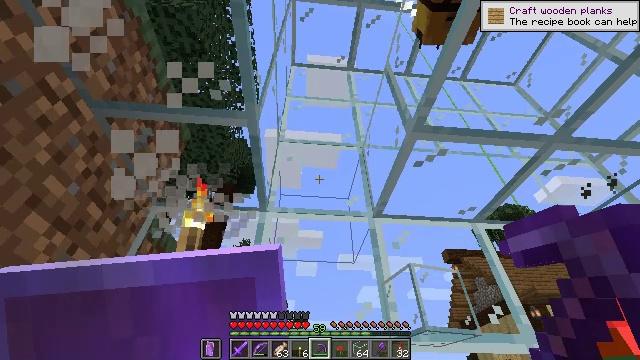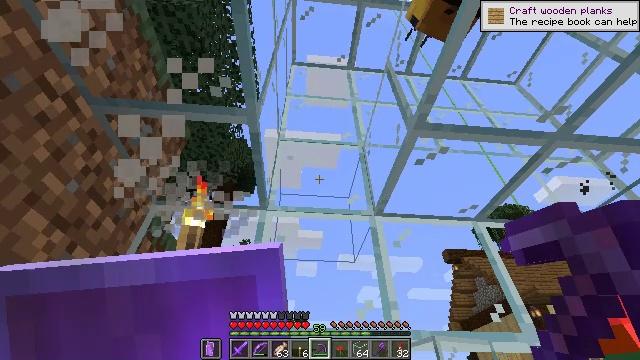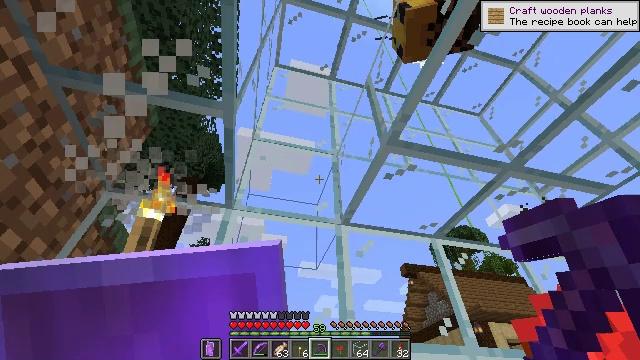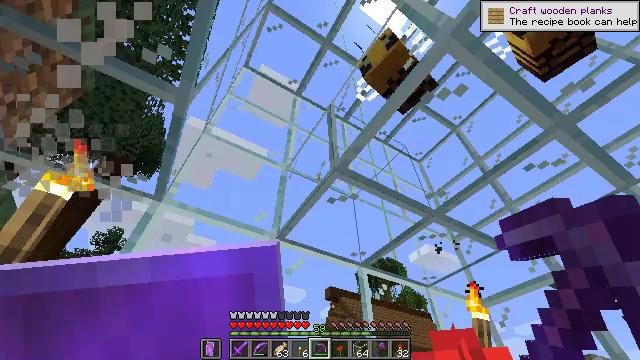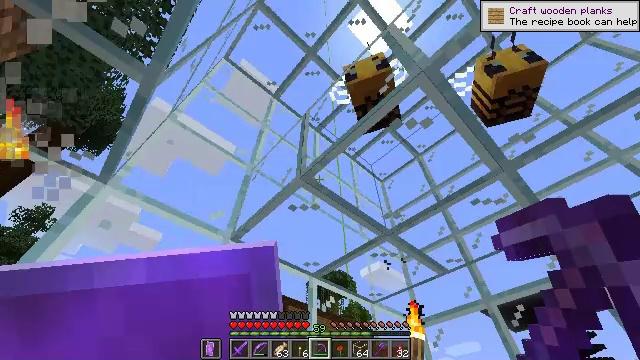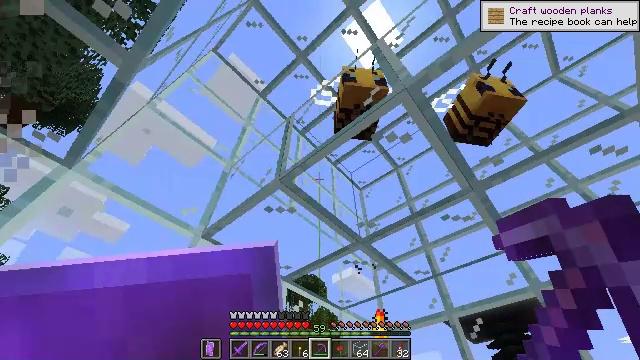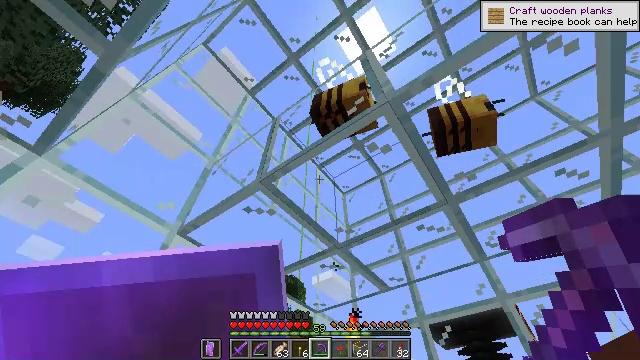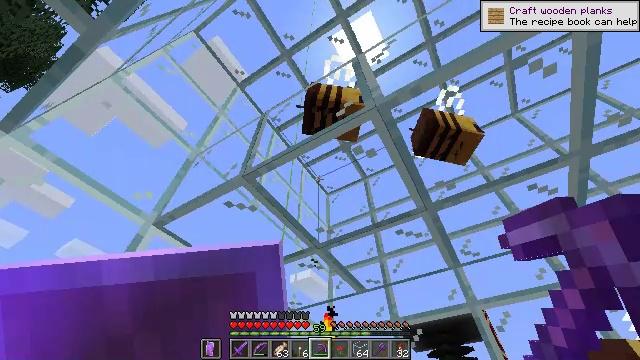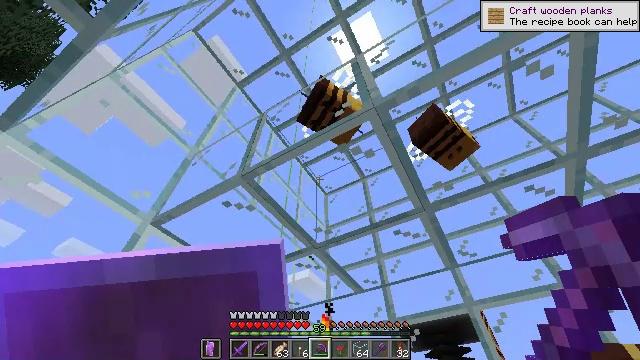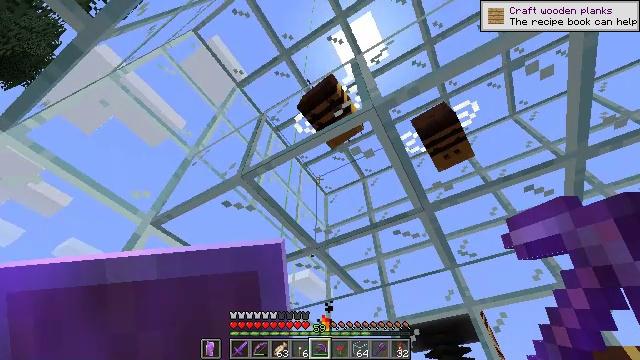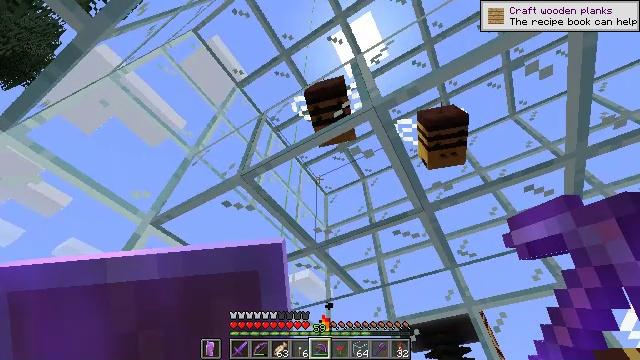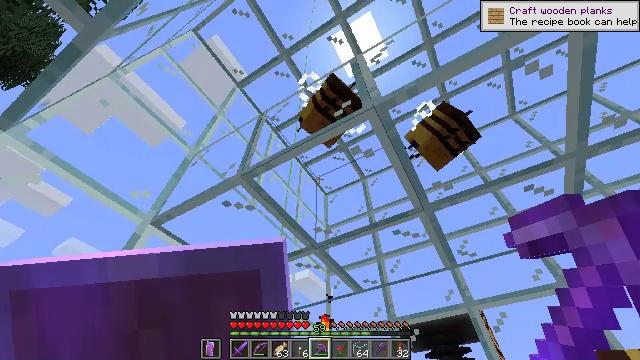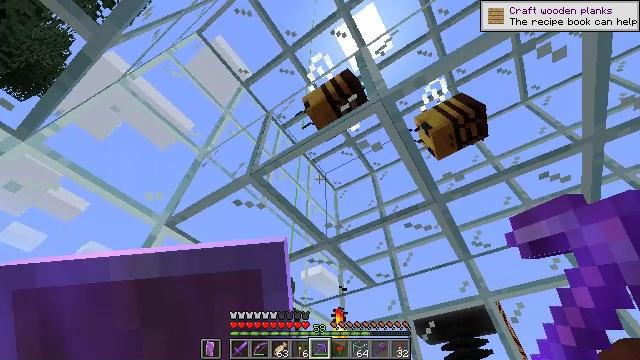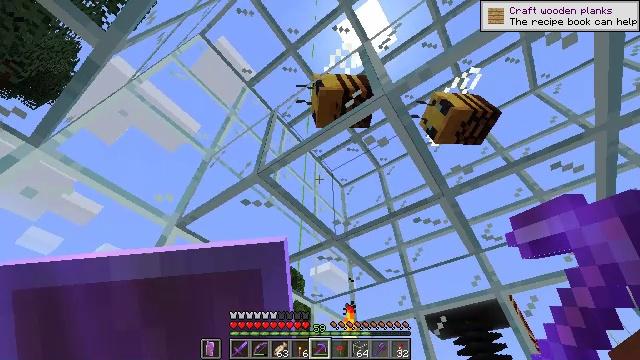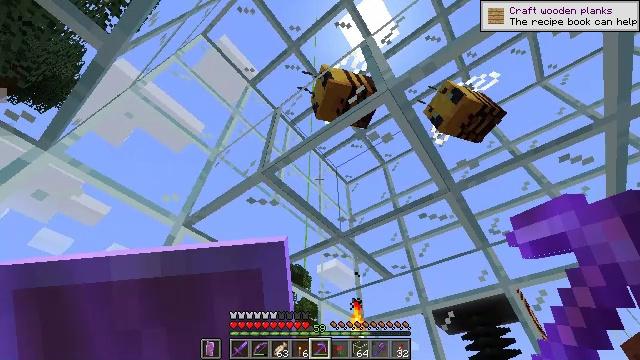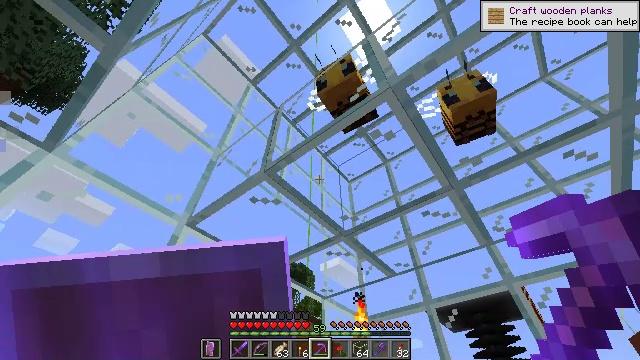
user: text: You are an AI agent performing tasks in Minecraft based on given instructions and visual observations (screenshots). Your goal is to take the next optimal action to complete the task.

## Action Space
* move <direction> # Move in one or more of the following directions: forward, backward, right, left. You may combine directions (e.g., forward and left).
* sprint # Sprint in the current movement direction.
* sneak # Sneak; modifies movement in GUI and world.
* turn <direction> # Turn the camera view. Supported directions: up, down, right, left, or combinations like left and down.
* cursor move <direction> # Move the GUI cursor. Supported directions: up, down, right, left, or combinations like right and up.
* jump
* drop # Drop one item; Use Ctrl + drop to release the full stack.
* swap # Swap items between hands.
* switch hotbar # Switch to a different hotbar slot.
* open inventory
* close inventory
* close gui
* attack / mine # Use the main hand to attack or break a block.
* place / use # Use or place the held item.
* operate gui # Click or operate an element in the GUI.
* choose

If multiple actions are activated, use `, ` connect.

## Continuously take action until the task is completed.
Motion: motion action
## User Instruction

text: Shatter the glass to collect it.
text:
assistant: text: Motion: no_op
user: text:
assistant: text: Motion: turn right and up
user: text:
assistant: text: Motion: turn right and up
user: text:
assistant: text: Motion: turn right and up
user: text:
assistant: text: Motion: turn right
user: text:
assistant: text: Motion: turn right
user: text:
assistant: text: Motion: turn right
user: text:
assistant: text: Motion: no_op
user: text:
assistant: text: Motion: no_op
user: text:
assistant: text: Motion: no_op
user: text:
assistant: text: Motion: no_op
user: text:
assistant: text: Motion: turn left
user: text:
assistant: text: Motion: turn left
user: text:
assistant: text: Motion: turn left
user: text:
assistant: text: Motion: no_op
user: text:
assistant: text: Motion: turn left
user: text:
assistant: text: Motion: no_op
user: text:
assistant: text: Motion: no_op
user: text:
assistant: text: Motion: attack / mine
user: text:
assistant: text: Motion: attack / mine
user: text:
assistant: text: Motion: attack / mine
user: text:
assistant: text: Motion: attack / mine
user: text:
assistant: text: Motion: attack / mine
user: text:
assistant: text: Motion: attack / mine
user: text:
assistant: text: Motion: attack / mine
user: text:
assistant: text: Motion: attack / mine
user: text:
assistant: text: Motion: attack / mine
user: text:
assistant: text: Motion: attack / mine
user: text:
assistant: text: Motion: attack / mine
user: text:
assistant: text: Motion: attack / mine